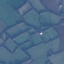
Label: Pasture